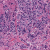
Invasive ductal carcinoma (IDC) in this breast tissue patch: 1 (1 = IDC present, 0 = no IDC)